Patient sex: F
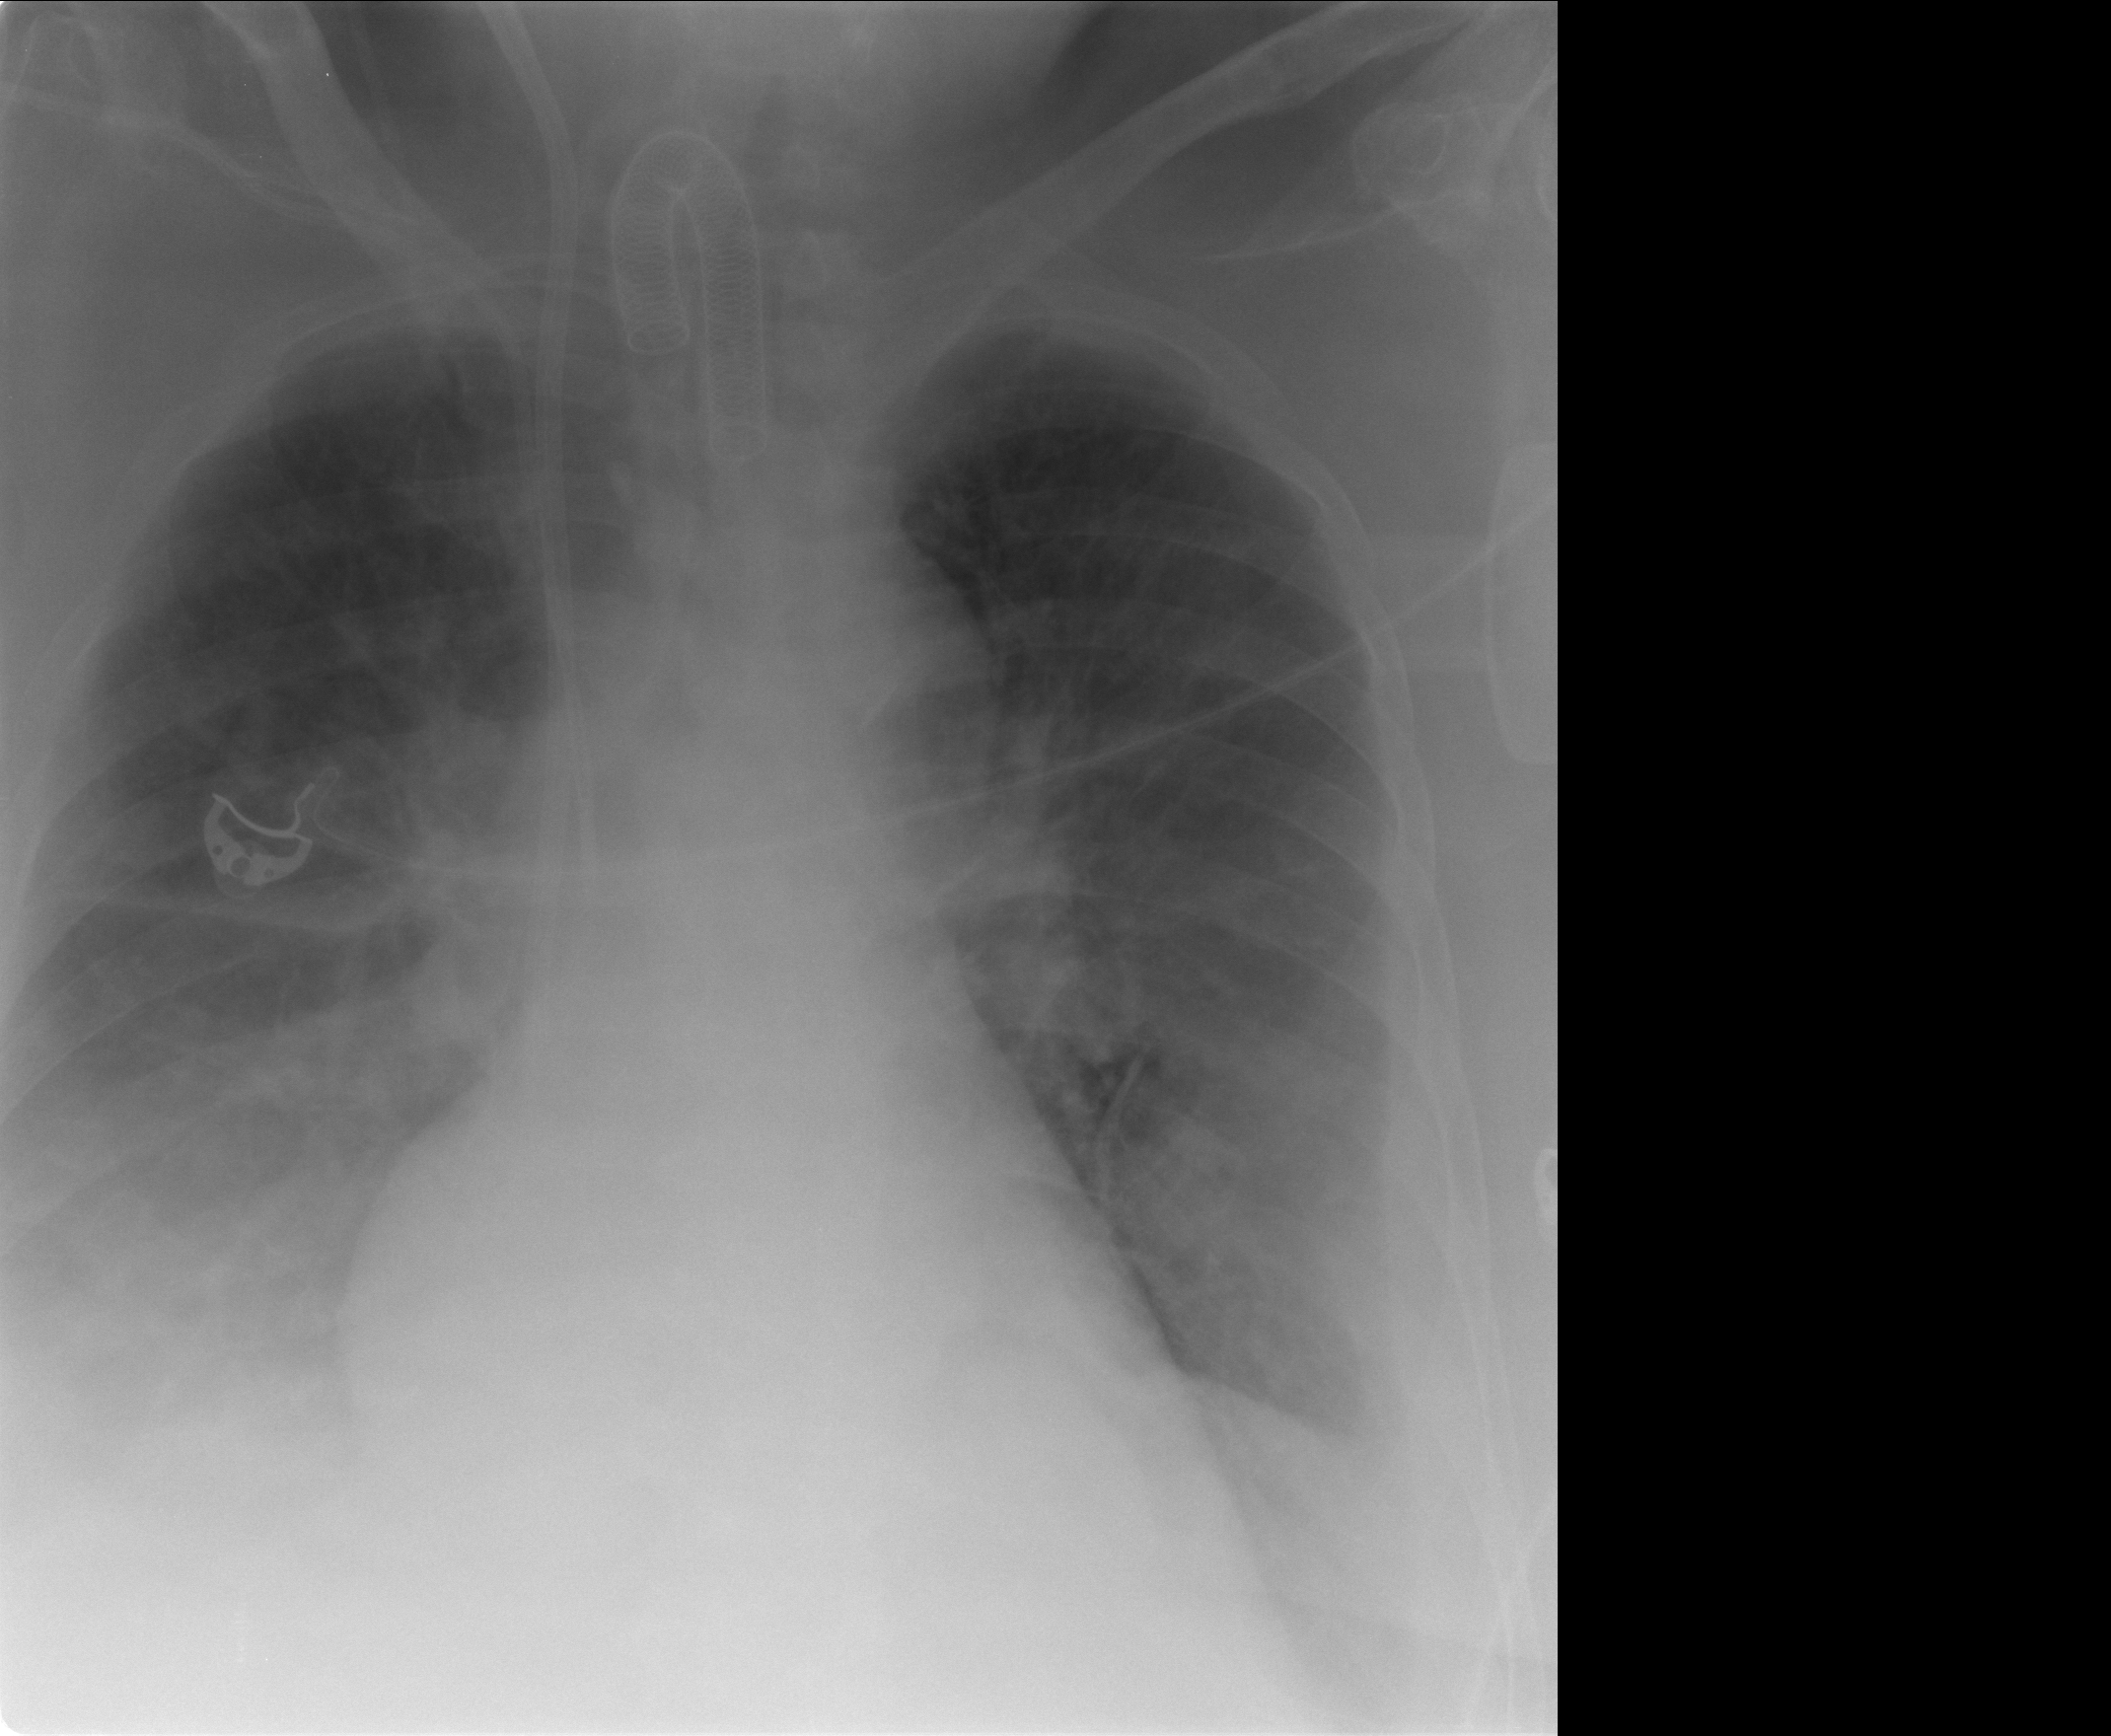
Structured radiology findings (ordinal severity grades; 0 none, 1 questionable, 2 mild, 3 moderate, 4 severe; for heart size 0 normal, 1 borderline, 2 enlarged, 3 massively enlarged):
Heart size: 1
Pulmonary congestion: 0
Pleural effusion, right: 3
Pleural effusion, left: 2
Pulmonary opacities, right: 1
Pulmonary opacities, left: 0
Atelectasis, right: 2
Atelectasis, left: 0